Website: bh-photo
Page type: customer-info-address
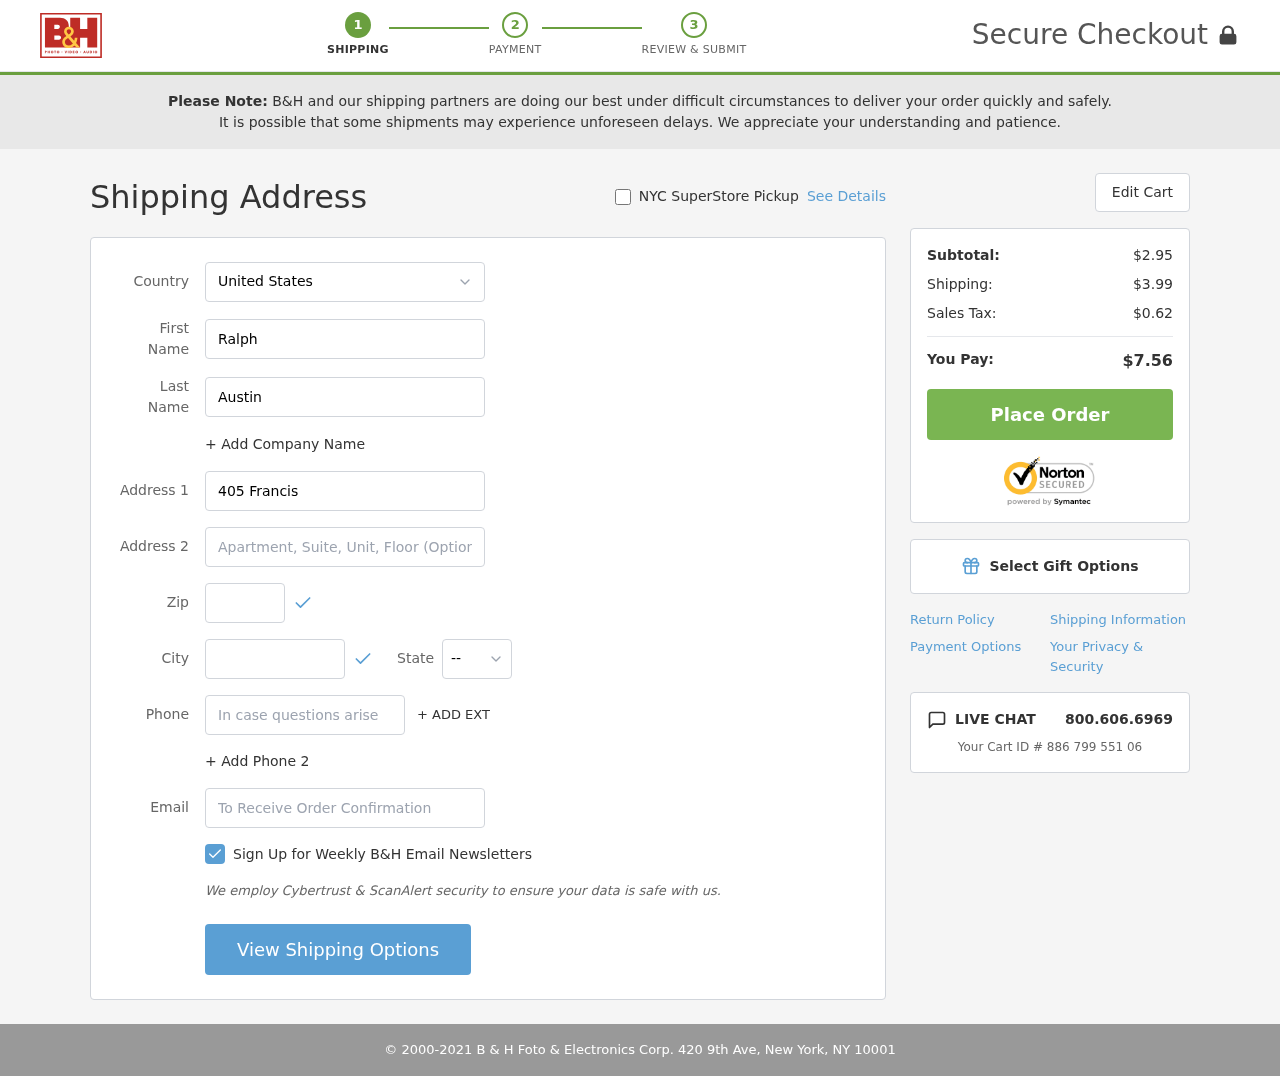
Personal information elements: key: PII_CITY
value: New Jacobburgh
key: PII_COUNTRY
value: United States
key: PII_EMAIL
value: raustin@hotmail.com
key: PII_FIRSTNAME
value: Ralph
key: PII_LASTNAME
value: Austin
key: PII_PHONE
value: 7588809802
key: PII_POSTCODE
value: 07284
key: PII_STATE_ABBR
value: CO
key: PII_STREET
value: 405 Francis Islands
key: PII_STREET2
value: Apt. 718
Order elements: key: ORDER_SUBTOTAL
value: $2.95
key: ORDER_SHIPPING_COST
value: $3.99
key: ORDER_TAX
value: $0.62
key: ORDER_TOTAL
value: $7.56
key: ORDER_ID
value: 886 799 551 06